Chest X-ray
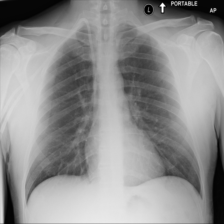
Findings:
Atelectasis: negative
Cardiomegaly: negative
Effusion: negative
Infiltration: negative
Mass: negative
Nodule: negative
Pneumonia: negative
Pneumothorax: negative
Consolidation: negative
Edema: negative
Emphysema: negative
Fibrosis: negative
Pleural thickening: negative
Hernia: negative